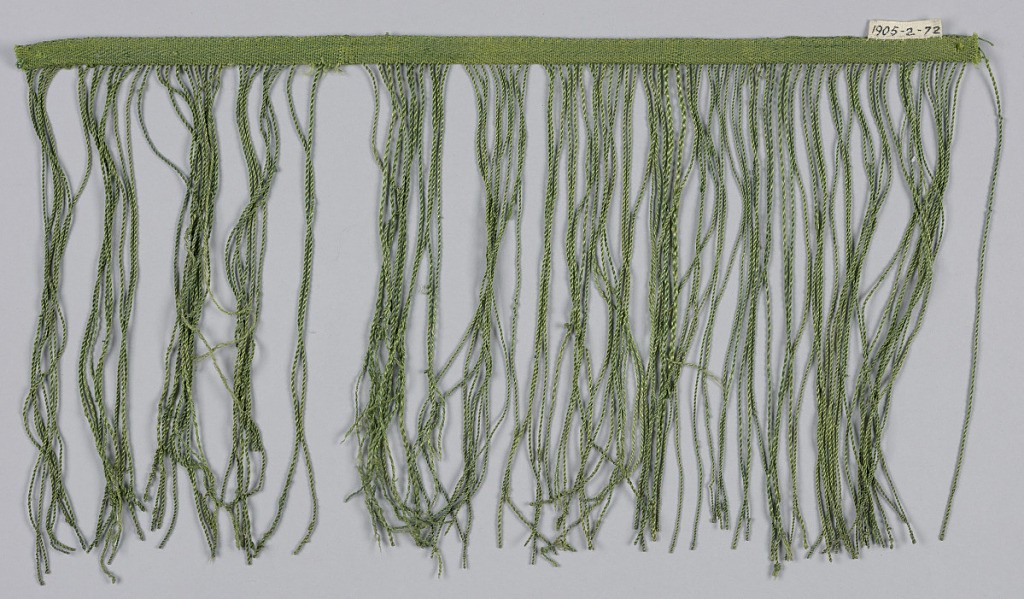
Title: Fringe
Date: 16th century
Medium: silk Technique: woven
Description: Green fringe is formed by allowing areas of weft to hang from the center of the band which is woven in a chevron pattern.